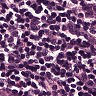
Metastatic tissue present: no